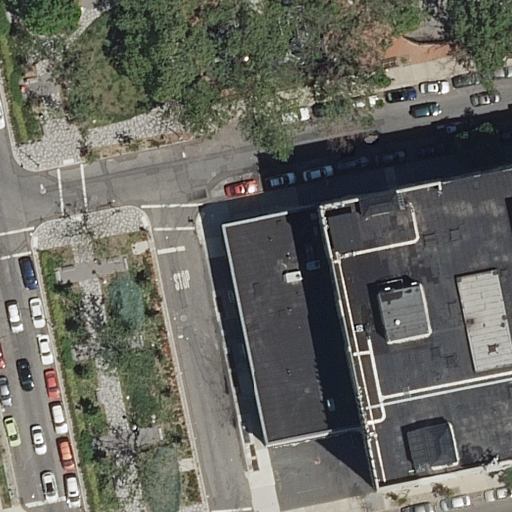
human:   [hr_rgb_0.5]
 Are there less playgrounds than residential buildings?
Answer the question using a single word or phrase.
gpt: no

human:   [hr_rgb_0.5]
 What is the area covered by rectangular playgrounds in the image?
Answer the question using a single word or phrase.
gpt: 179m2

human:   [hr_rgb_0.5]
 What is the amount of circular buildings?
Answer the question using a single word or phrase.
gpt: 0

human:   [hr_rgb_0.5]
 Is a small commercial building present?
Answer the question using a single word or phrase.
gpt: no

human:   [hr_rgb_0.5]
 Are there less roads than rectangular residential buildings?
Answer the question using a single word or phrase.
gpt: no

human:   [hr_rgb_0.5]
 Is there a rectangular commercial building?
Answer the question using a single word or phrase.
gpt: no

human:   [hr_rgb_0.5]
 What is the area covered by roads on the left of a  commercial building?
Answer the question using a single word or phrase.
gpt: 0m2

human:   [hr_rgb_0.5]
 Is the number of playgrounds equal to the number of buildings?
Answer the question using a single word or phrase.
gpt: yes

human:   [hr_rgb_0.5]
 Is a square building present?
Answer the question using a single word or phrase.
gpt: no

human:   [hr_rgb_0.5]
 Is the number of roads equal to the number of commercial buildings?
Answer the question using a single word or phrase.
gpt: no

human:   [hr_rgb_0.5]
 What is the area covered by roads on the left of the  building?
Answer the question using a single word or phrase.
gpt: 0m2

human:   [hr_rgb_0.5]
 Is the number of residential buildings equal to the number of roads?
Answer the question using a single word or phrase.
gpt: no

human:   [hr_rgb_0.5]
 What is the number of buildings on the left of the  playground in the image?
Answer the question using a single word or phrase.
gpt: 0

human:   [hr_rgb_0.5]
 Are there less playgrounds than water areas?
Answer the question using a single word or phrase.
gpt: no

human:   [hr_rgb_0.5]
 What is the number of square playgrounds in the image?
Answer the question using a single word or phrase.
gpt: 0

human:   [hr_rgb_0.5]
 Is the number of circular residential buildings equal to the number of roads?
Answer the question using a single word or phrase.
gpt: no

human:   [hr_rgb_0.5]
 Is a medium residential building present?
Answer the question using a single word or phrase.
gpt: no

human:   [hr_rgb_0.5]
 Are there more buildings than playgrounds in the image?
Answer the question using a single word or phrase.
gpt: no

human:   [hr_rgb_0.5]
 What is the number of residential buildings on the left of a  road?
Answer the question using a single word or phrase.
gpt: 0

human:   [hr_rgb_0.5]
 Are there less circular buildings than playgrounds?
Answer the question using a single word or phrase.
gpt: yes

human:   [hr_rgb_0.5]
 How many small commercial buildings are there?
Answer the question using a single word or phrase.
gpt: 0

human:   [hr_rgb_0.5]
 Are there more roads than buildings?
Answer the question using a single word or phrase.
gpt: yes

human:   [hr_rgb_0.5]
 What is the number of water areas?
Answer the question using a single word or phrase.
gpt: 0

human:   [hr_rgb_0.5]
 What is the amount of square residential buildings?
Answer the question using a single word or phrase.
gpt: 0

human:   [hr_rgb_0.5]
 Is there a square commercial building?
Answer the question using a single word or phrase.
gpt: no

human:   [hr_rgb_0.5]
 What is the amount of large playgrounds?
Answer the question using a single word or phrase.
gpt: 0

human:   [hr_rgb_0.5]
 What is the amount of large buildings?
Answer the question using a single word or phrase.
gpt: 1

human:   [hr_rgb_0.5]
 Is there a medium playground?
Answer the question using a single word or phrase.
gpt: yes

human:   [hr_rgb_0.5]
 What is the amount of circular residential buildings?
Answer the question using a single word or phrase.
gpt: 0

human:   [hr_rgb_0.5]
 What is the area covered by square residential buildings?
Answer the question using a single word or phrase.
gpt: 0m2

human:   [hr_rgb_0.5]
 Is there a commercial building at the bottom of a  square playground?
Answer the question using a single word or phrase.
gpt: no

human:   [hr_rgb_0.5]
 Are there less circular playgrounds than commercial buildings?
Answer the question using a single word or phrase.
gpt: no

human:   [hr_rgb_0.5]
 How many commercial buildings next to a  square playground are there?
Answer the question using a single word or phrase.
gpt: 0

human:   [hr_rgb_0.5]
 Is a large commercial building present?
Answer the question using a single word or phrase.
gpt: no

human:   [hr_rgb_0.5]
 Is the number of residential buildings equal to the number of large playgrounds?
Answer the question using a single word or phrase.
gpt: no

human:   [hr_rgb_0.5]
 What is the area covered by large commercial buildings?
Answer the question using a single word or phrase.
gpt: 0m2